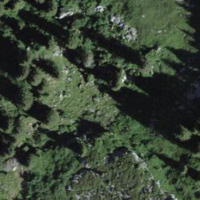
EUNIS habitat code: 23
Species observed at this site:
Carduus defloratus
Rumex alpinus